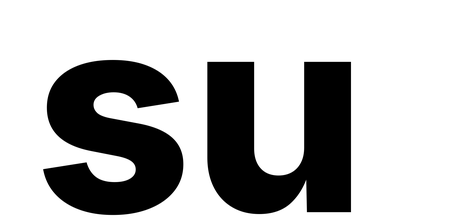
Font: Inter_ExtraBold